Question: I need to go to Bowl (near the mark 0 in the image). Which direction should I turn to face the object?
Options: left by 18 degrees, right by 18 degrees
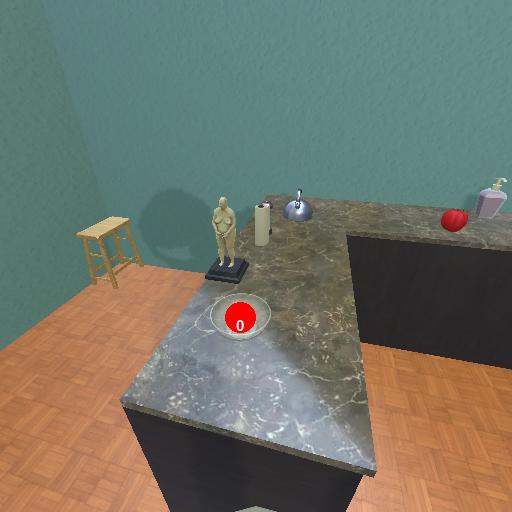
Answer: left by 18 degrees